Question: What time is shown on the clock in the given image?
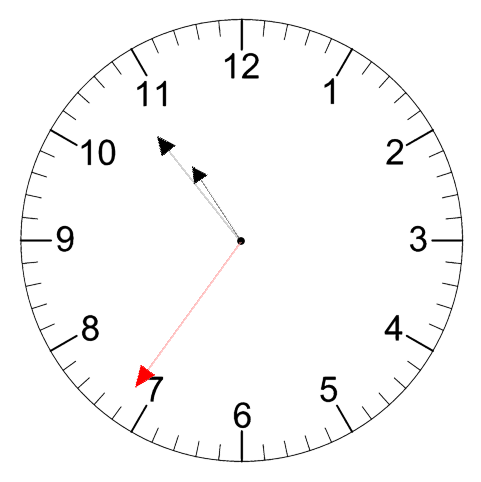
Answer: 10:53:36